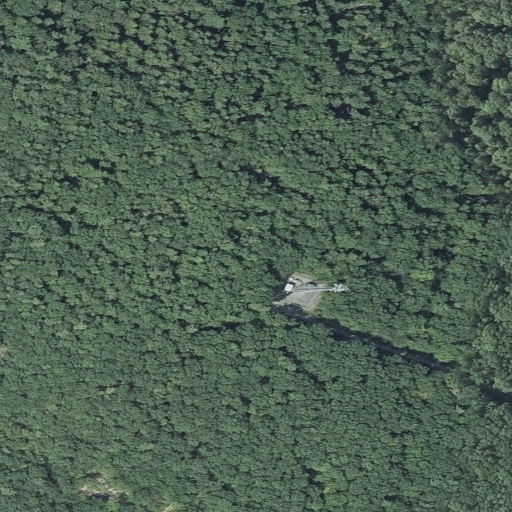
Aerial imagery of mountain in Maine named Mount Tom containing mixed forest, deciduous forest, and evergreen forest